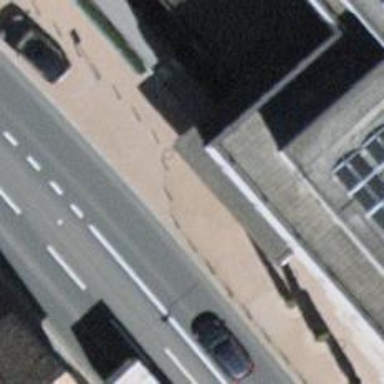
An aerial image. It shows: Bollard barrier.